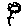
Label: flower